Fundus camera: zeiss
Shooting center: midpoint
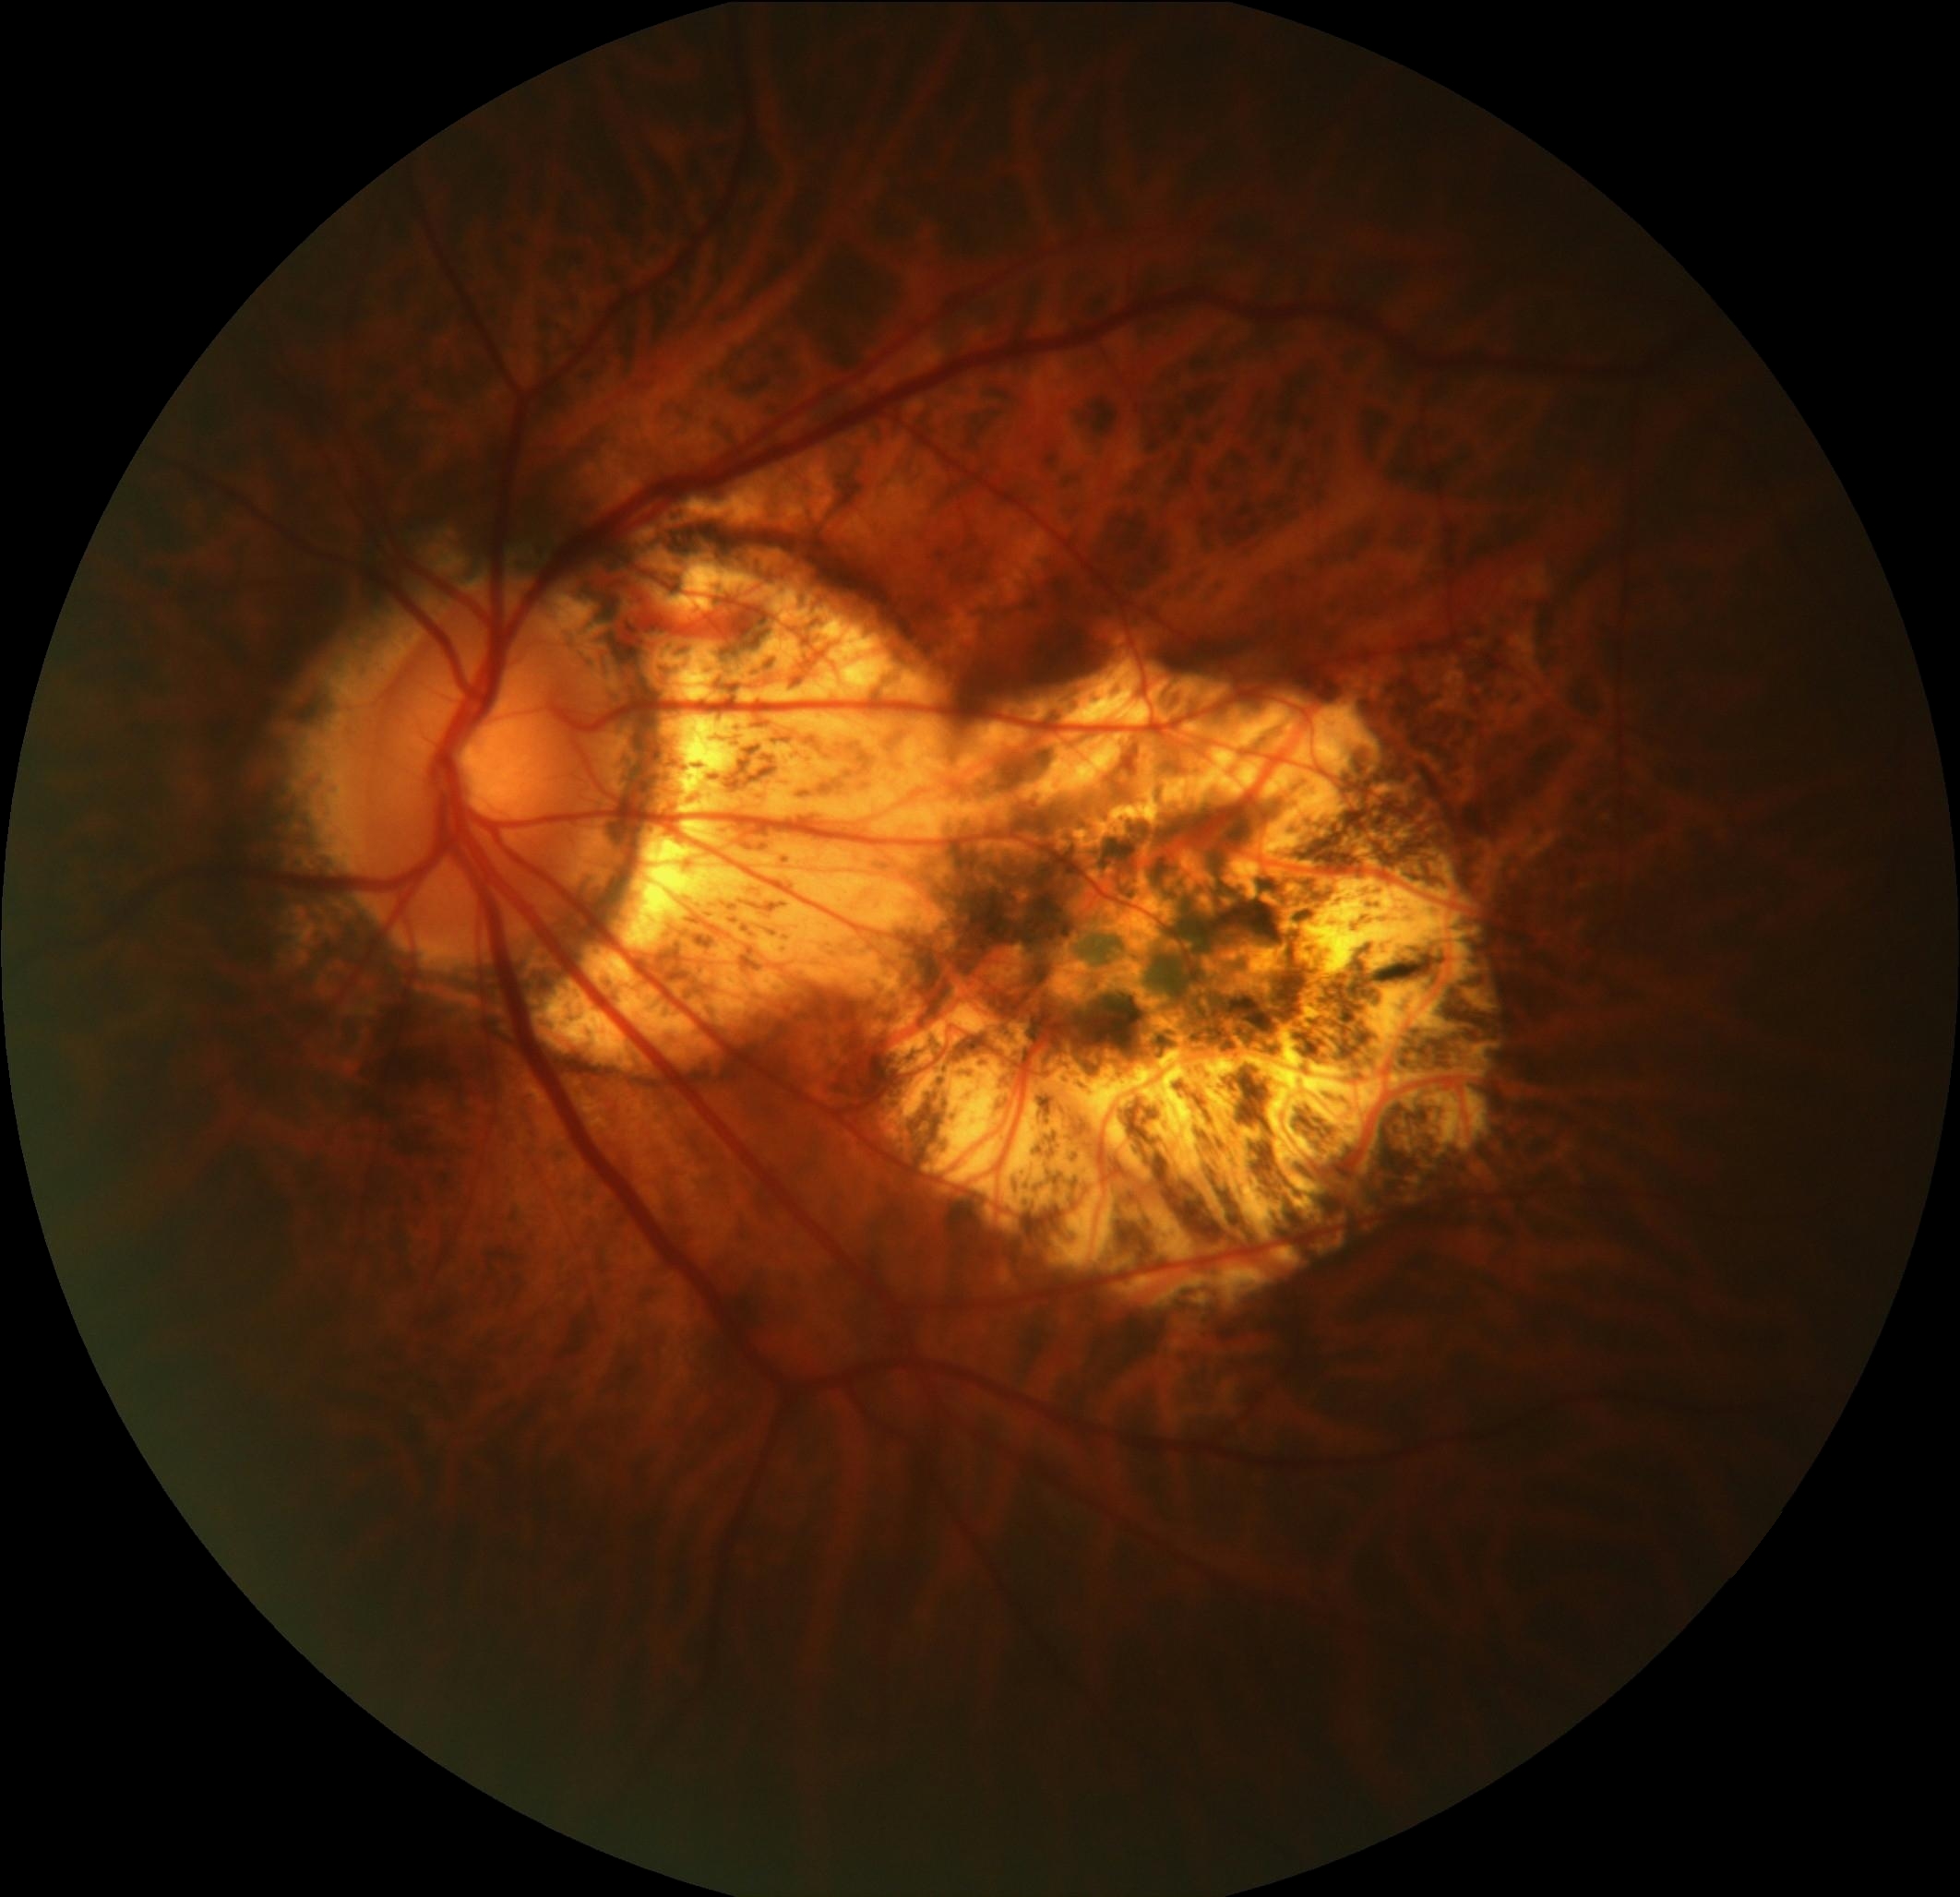
Pathologic myopia: yes
Patchy retinal atrophy: present
Retinal detachment: absent